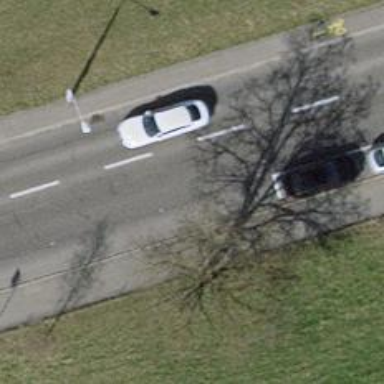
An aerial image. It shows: Tertiary road with asphalt surface. There is separate sidewalk along the road.